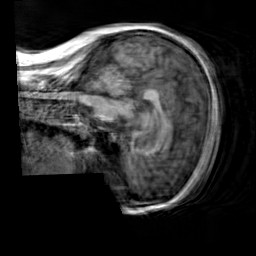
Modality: T1w
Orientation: sagittal
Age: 24
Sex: female
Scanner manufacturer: siemens
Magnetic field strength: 3 T
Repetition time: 2.3 s
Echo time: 0.00303 s